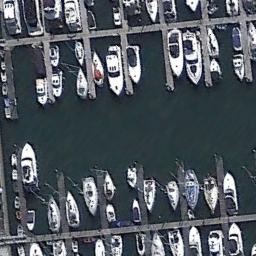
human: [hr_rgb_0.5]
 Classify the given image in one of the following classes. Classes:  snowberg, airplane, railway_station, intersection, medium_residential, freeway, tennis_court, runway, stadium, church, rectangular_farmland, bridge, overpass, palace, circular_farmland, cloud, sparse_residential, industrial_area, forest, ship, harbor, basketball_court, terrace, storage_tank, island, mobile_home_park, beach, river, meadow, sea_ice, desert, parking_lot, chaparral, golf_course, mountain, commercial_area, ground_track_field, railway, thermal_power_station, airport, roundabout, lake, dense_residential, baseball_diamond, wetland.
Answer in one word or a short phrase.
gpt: harbor